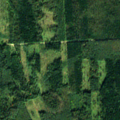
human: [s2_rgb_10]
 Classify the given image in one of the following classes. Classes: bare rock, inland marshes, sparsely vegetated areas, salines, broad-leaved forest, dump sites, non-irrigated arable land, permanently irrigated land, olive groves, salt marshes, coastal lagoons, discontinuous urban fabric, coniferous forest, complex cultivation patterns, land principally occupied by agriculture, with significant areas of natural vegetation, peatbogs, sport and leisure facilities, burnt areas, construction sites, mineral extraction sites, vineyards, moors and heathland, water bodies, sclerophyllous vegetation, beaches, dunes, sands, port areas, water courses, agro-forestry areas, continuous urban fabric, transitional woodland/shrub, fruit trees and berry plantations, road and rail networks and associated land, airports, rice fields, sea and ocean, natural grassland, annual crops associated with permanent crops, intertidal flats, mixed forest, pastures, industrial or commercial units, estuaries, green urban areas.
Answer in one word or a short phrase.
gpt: broad-leaved forest, coniferous forest, mixed forest, transitional woodland/shrub